Question: i need help with this script
if it is in a different order in the text of the document then the picture will give a wrong result
input 27: 1: 1
and script da output
27: 1: 10
which is wrong would anyone help and modify the script? Thank you
if i have the file in a different order then the wrong result need to always find the result of what will be the input
'''
userinput = input("Enter Book, Chapter, Verse:")
file = open("kjv.txt")
lines = file.readlines()
for line in lines:
if userinput in line:
print(line)
break
file.close()
'''
kjv.txt is bible text format
27:1:1 The Revelation of Jesus Christ which God gave him so that his servants might have knowledge of the things which will quickly take place: and he sent and made it clear by his angel to his servant John;

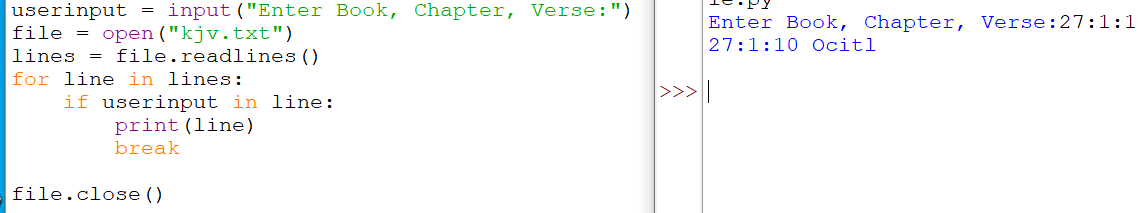
Answer: 'userinput in line' looks for the input string as a substring anywhere in the line, it doesn't check for word boundaries.
Since the verse information is always the first word of the line, split the line and check if the first element is equal to the input.
'''
userinput = input("Enter Book, Chapter, Verse:")
with open("kjv.txt") as file:
for line in file:
words = line.split()
if len(words) > 0 and userinput == words[0]:
print(line)
break
'''